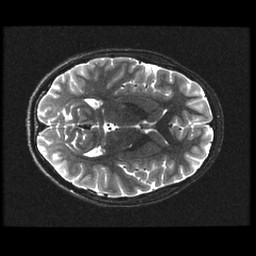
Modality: T2w
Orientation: axial
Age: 17
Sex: female
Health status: ill
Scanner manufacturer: ge
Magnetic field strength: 3 T
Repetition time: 7.5 s
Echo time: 0.1015 s